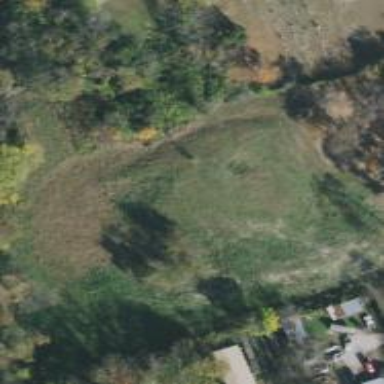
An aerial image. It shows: Grassy plot in zoning area.